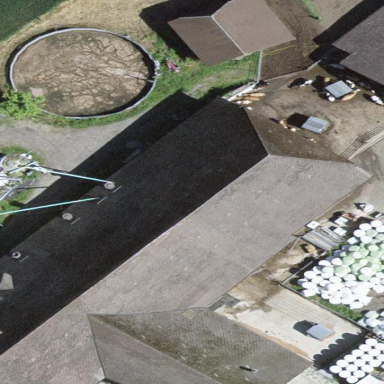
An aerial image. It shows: Farm building.